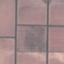
Label: AnnualCrop